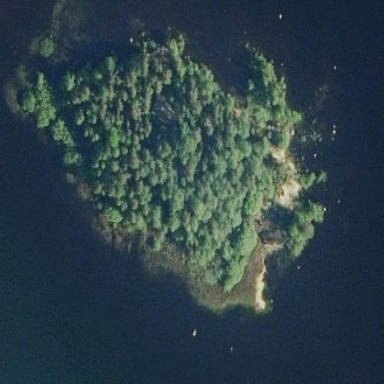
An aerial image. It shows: Island.